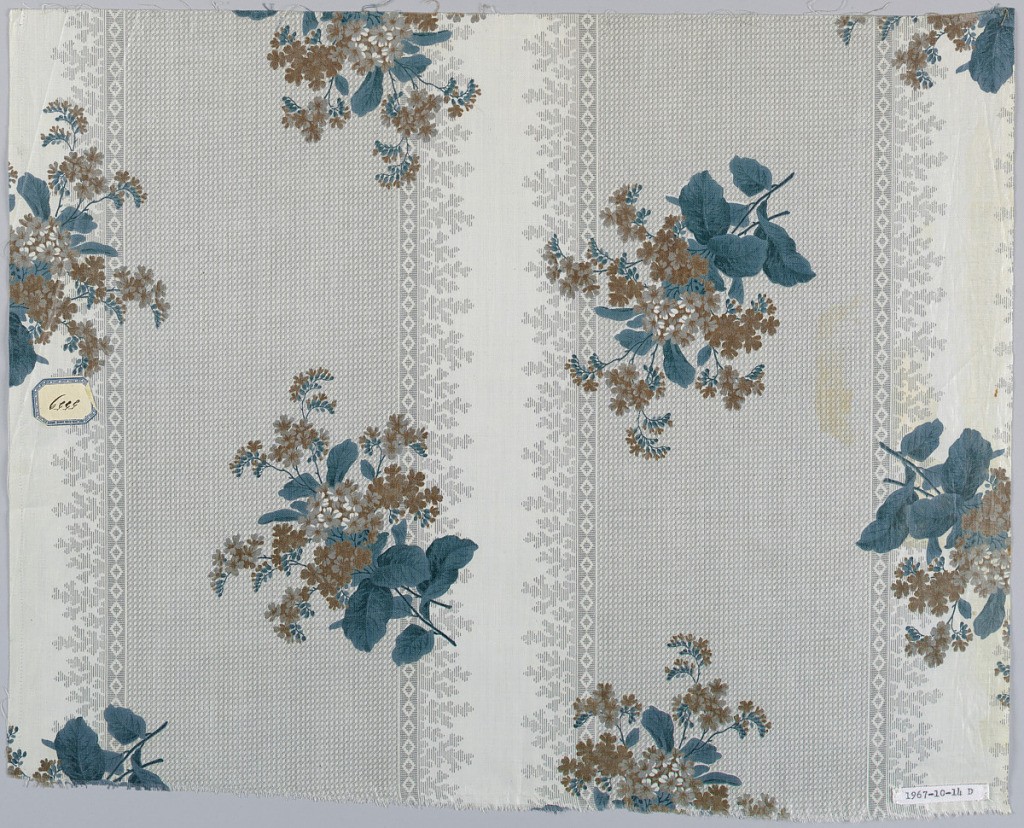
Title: Textile
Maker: Schwartz-Huguenin
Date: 1851–63
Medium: cotton Technique: printed by engraved roller and possibly block printed on plain weave; highly glazed
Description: Group having same ground, roller-printed, of a broad grey stripe formed of minute white dots alternating with white stripe edged with fancy foliage pattern. Different floral patterns printed over this ground, probably by block. A) Large Iris pattern, purple and green.B) Garden flowers. C) Sprays of blue flowers with grey-green foliage D) Small flower sprays, brown and green. E) Lillies of the Valley , pansies and roses in violet. F) Bright pink, all-over floral sprays. G) Same flower sprays as F in reds and browns. All highly glazed.